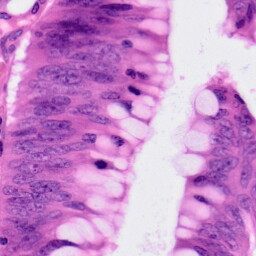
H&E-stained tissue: Colon